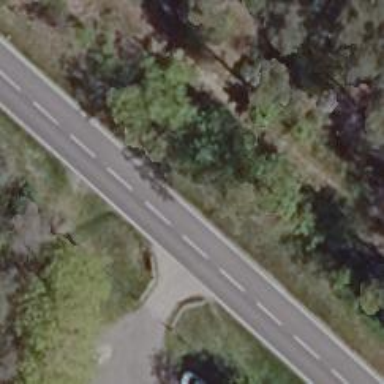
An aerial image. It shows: Secondary road.